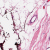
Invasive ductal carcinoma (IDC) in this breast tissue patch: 0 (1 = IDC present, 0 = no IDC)